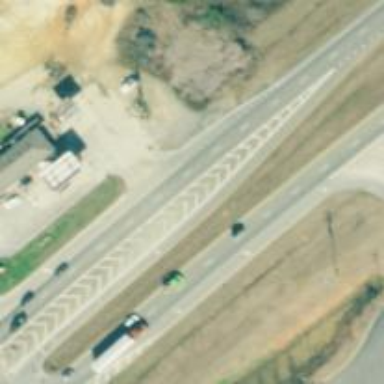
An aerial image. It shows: Expressway with asphalt surface classified as trunk highway.